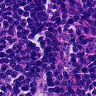
Metastatic tissue present: no